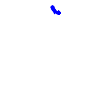
Particle: kaon